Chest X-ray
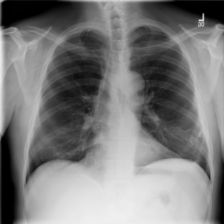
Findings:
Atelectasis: negative
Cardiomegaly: negative
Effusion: negative
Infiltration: negative
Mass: negative
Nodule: negative
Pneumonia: negative
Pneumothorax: negative
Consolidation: negative
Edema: negative
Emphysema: negative
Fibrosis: negative
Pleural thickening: negative
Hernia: negative